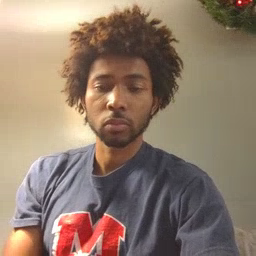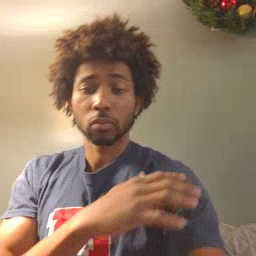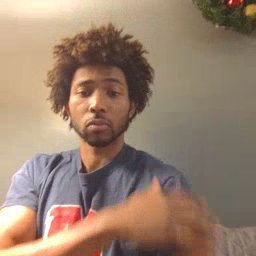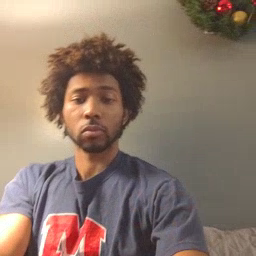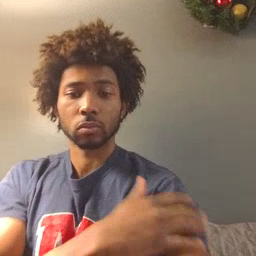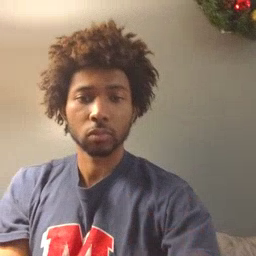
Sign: arm